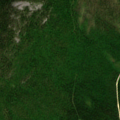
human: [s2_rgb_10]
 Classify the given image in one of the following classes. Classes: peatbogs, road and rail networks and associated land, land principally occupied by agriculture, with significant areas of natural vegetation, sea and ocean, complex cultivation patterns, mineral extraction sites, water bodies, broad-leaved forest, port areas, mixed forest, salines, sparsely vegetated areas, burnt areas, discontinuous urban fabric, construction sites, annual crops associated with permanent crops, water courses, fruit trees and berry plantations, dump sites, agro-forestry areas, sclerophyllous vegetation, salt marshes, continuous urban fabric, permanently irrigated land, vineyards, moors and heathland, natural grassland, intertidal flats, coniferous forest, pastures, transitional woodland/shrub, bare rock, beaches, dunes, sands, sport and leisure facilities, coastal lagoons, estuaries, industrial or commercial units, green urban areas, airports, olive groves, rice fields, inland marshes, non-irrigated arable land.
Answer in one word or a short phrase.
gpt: coniferous forest